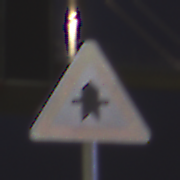
Verkehrszeichen: Vorfahrt
Umgebung: Outdoor, Urban
Tageszeit: Night
Wetter: PartlyCloudy
Licht: Artificial
Jahreszeit: NotSpecified
Kontrast: HighContrast